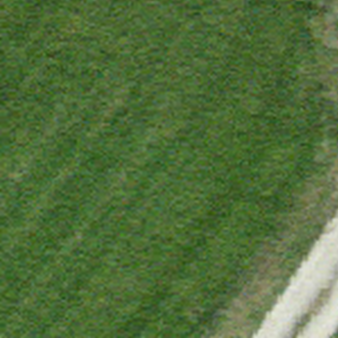
Label: other